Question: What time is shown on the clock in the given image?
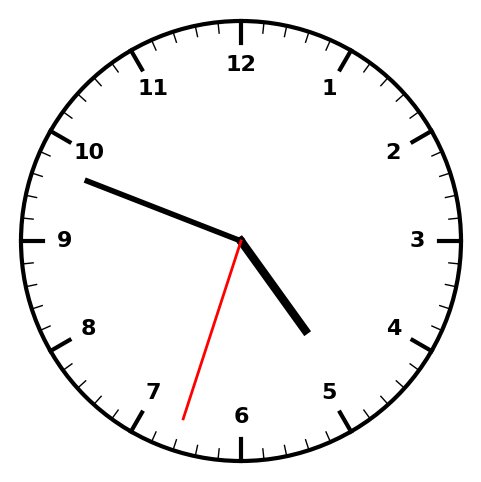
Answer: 04:48:33